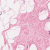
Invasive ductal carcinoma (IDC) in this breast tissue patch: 0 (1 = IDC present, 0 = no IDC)